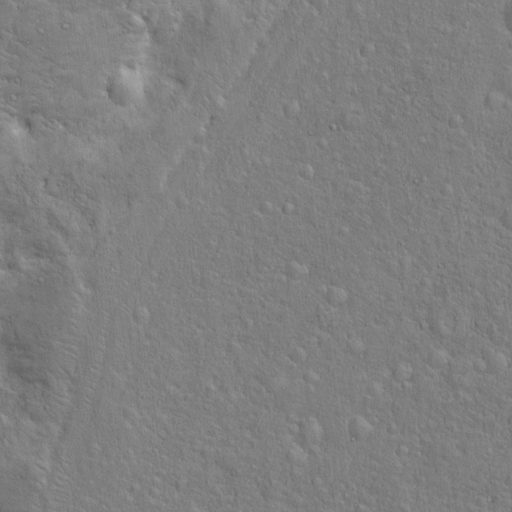
Classes present: Background